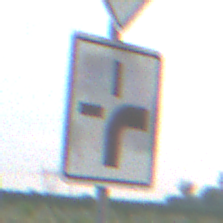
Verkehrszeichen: VerlaufVorfahrtsstrasse3
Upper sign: Vorfahrtsstrasse
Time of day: SunriseSunset
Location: Outdoor (Nature)
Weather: PartlyCloudy
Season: NotSpecified
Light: Natural